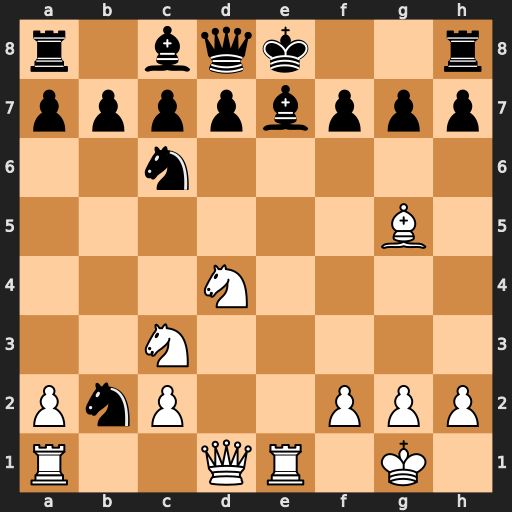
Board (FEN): r1bqk2r/ppppbppp/2n5/6B1/3N4/2N5/PnP2PPP/R2QR1K1
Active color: w
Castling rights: kq
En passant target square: -
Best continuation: Qh5 O-O Nxc6